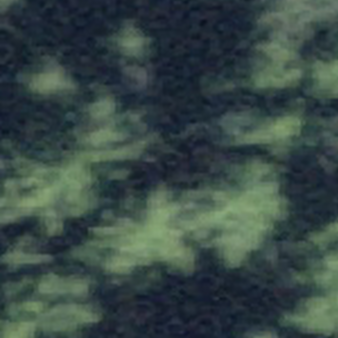
Label: other